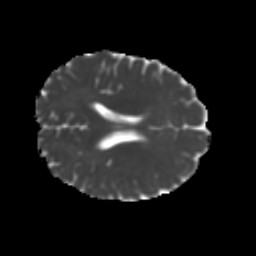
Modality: MD
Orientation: axial
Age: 28
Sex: female
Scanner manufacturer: ge
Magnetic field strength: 3 T
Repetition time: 7.8 s
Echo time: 0.0606 s